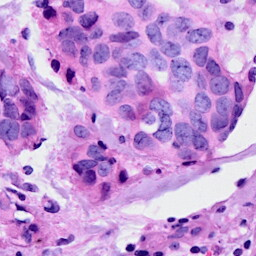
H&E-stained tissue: Breast